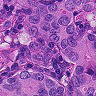
Metastatic tissue present: yes